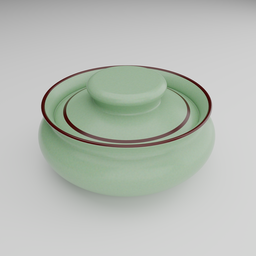
Label: tools